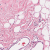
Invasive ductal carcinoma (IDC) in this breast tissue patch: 0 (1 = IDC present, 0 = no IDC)